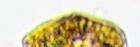
Label: Akashiwo